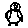
Label: bird